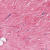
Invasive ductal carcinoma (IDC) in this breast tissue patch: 0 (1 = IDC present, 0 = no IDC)